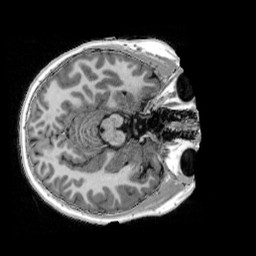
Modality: UNIT1_denoised
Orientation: axial
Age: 13
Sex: female
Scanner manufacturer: siemens
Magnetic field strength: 3 T
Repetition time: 4 s
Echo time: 0.00303 s